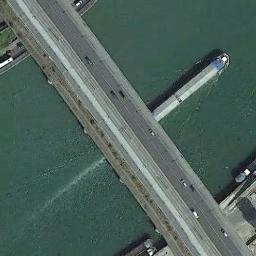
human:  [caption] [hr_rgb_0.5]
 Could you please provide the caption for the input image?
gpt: Two bridges built on a dark green river and a boat on the river .

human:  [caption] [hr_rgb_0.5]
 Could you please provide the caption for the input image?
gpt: A bridge connects the land on both sides of the green river  There are many cars on the bridge and there is a boat in the river .

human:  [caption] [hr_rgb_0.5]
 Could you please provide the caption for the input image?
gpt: The two bridges intersect on the river bank .

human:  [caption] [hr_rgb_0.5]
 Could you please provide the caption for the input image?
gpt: There is a bridge with some cars over the blue river .

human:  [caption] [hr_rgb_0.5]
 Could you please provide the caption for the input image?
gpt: There are lots of cars on the bridge .